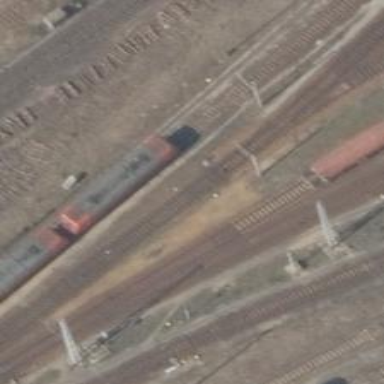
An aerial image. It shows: Railway switch.